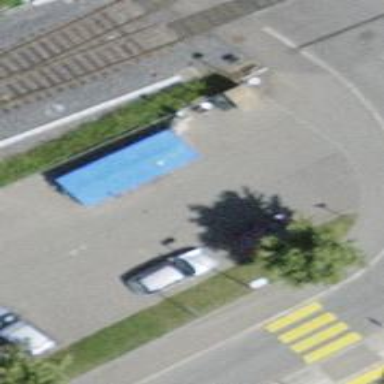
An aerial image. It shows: Recycling container for recycling.